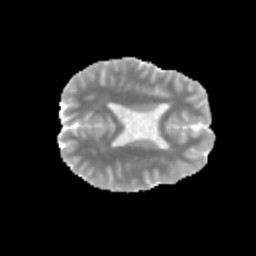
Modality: MD
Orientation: axial
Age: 13
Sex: male
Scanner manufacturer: siemens
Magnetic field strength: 3 T
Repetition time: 3.8 s
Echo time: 0.07 s